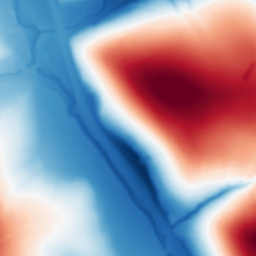
Category: multiscale
Decomposition family: dog
Decomposition parameters: sigma_low: 1
sigma_high: 100
Upsampling method: quartic
Upsampling parameters: scale: 8
Upsampling scale: 8